Field crop: maize
Growth stage: 2
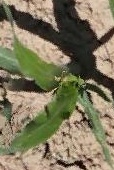
Species: maize